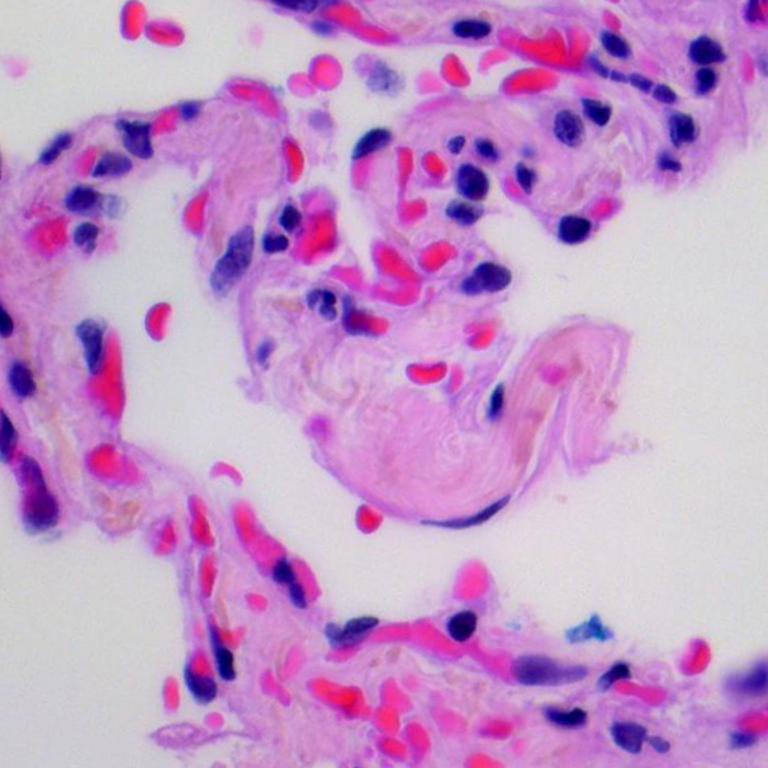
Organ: lung
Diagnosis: benign